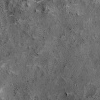
Atmospheric dust classification: not_dusty